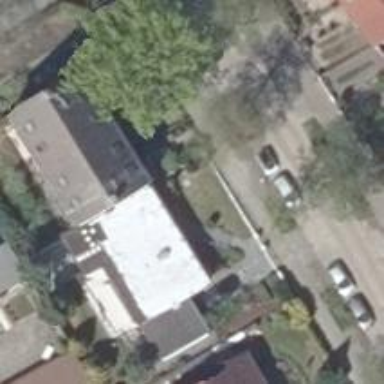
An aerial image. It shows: Bungalow-style building.